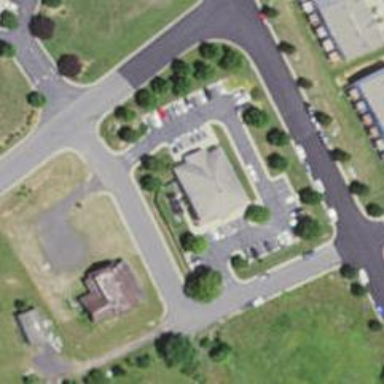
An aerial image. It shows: Veterinary facility.